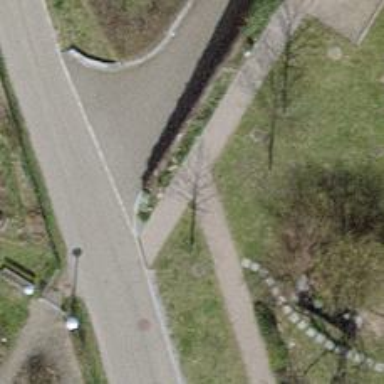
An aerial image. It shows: Pedestrian road.